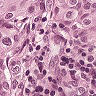
Metastatic tissue present: yes